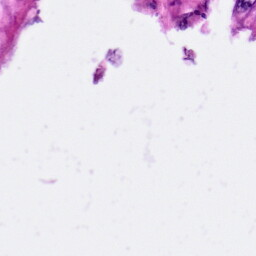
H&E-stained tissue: Pancreatic